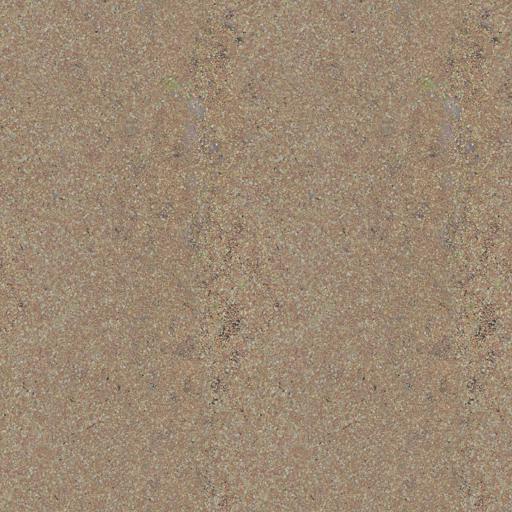
Tags: gravel yellow